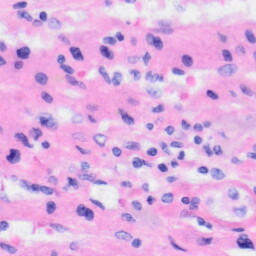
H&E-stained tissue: Liver